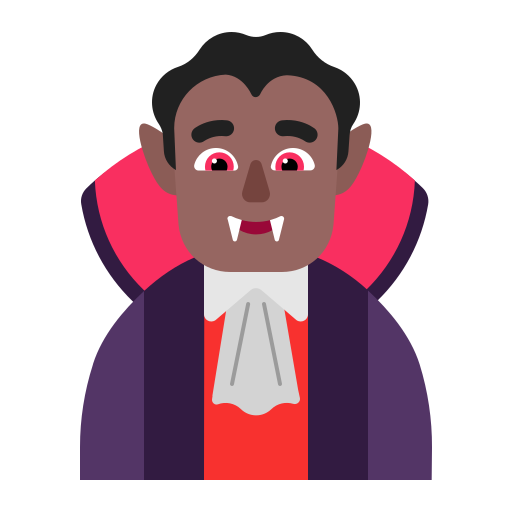
man vampire flat  dark